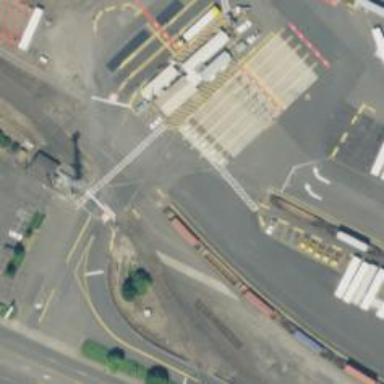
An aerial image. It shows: Level crossing along the railway.